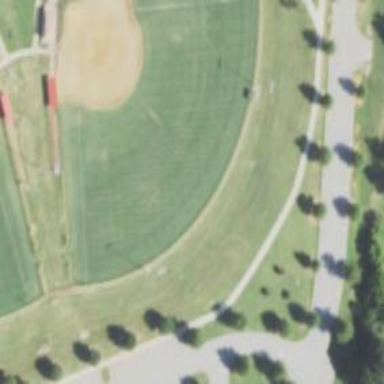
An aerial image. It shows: Baseball pitch with outfield fence and safety net.